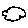
Label: cloud